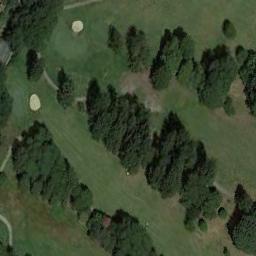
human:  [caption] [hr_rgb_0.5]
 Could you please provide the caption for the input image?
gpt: There are a few bunkers and a few paths on the large green lawn on the golf course and many trees .

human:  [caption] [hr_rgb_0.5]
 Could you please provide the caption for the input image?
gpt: There are many trees near the golf course .

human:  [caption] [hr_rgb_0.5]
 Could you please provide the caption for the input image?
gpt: There are three bunkers and a winding road in this area .

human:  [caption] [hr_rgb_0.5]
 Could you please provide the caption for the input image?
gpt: The golf course has a putting green, Some fairways, Barrier trees and two sandpits and some barrier trees are on both sides of the fairways .

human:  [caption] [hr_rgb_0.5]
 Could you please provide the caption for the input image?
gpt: There are two bunkers and some green trees on the golf course .